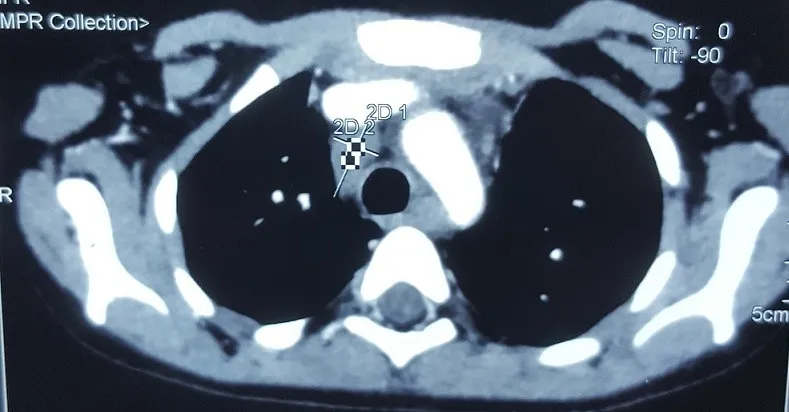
Initial radiologic exploration.
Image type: radiology (ct)